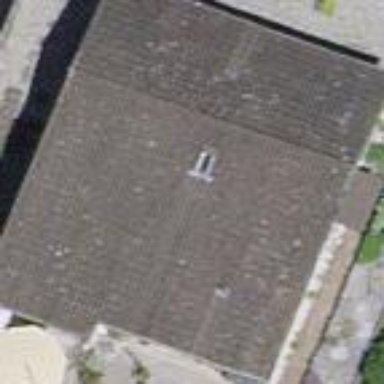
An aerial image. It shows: Detached building with saltbox roof shape.